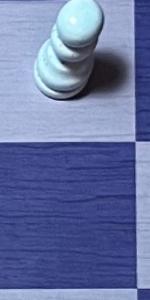
Label: Empty